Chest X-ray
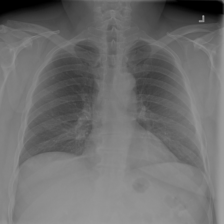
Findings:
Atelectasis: negative
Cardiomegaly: negative
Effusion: negative
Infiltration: negative
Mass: negative
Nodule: negative
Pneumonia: negative
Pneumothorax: negative
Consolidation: negative
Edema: negative
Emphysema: negative
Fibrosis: negative
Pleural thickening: negative
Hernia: negative